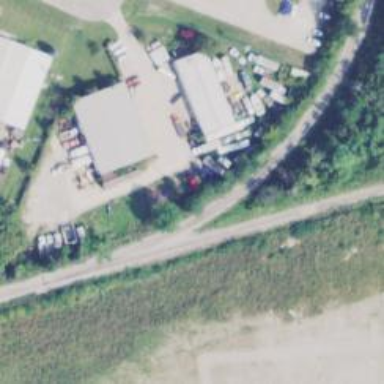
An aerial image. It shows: Rail spur service.